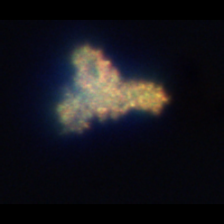
Taxon: Ciliates
Group: Other